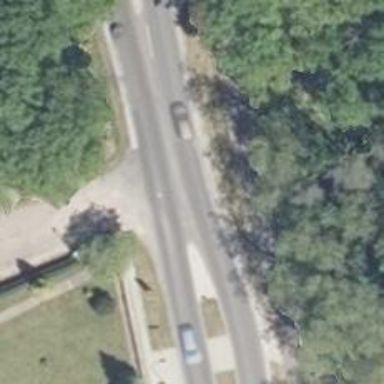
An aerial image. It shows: Secondary road with asphalt surface.